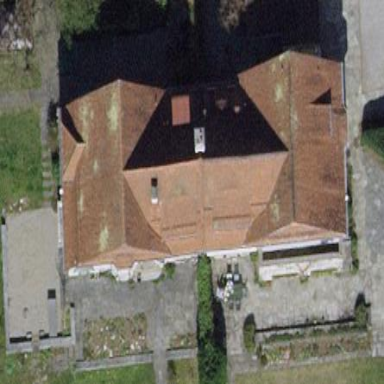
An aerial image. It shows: Semidetached house with gambrel tile roof.